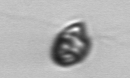
Label: flagellate_morphotype1